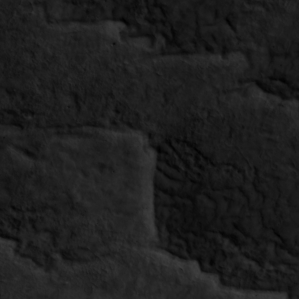
Label: non_frost